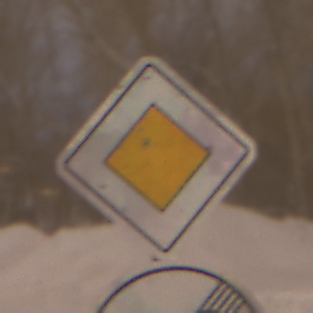
Verkehrszeichen: Vorfahrtsstrasse
Zusatzzeichen unten: EndeGeschwindigkeit90
Umgebung: Outdoor, Urban
Tageszeit: Night
Wetter: Overcast
Licht: Artificial
Jahreszeit: Winter
Kontrast: MediumContrast